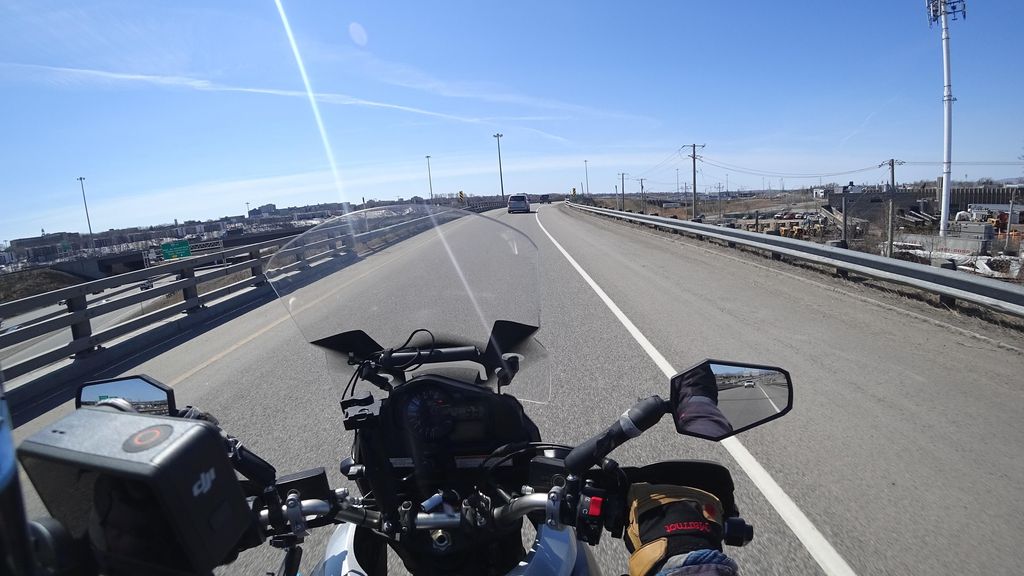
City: quebec_city